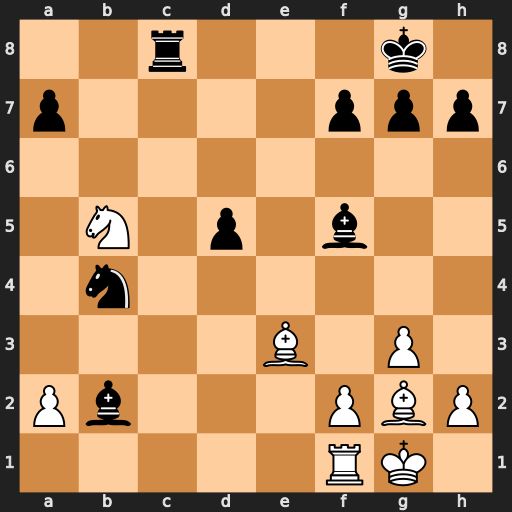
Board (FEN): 2r3k1/p4ppp/8/1N1p1b2/1n6/4B1P1/Pb3PBP/5RK1
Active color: w
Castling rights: -
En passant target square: -
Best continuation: Nd6 Bd3 Nxc8